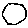
Label: hexagon